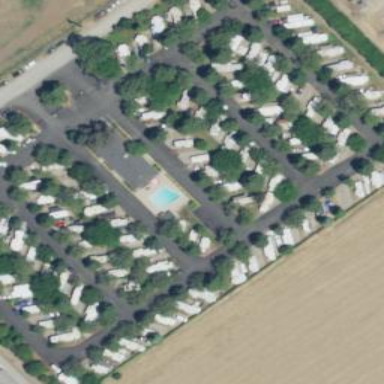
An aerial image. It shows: Caravan site for tourism.